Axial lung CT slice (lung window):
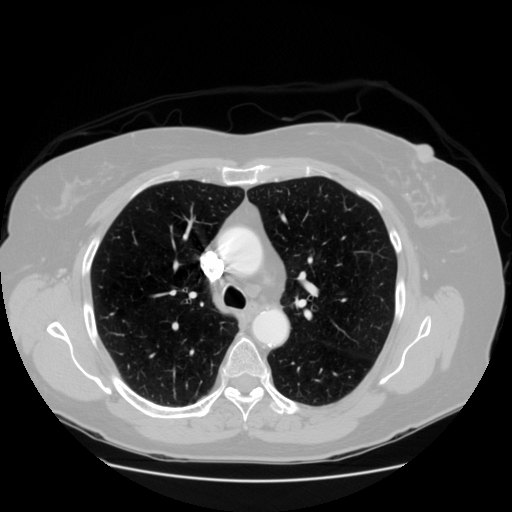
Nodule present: no